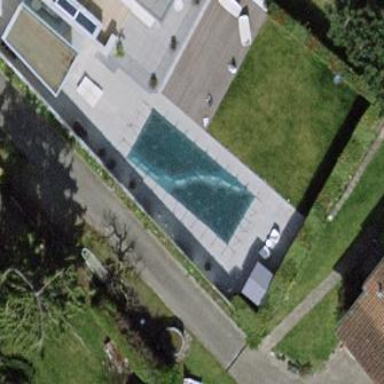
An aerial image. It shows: Outdoor swimming pool in leisure land.